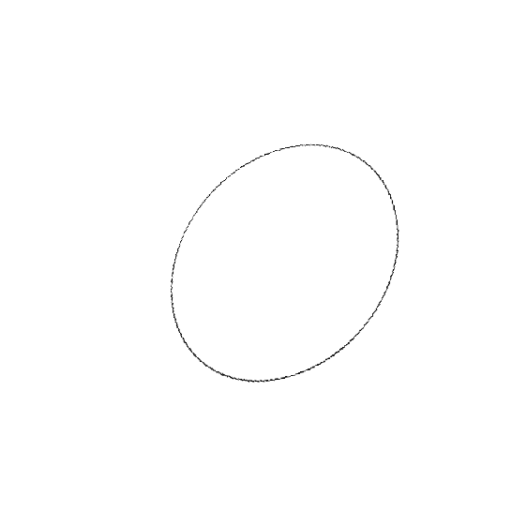
Crossing number: 0